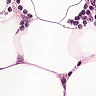
Metastatic tissue present: no